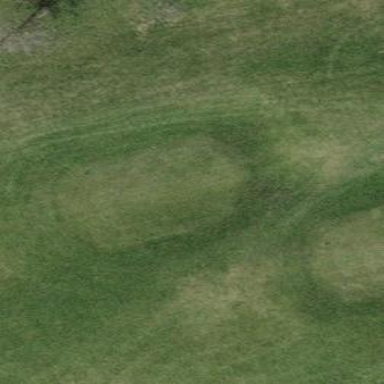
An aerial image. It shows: Grass area designated as golf tee.